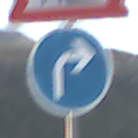
Verkehrszeichen: VorgeschriebeneFahrtrichtungRechts
Zusatzzeichen oben: Arbeitsstelle
Umgebung: Outdoor, Nature
Tageszeit: Midday
Wetter: PartlyCloudy
Licht: Natural
Jahreszeit: NotSpecified
Kontrast: LowContrast